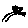
Label: bird